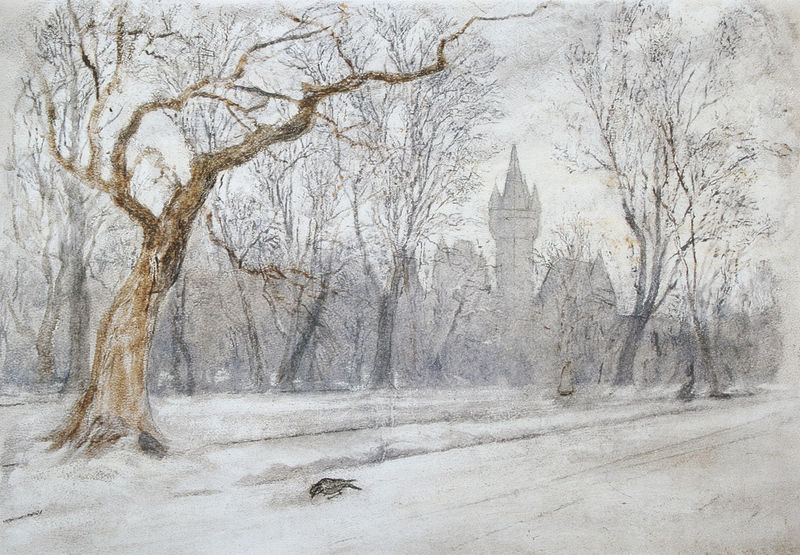
Titel: Winterlandschaft
Künstler: Clara von Rappard
Institution: Privatbesitz
Schlagwörter: baum, blau, himmel, laub, mann, schatten, vogel, weiß, wolken, aquarell, baumstämme, bäume, impressionismus, kirchturm, landschaft, ocker, stadt, äste, braun, frau, grau, hintergrund, kreide, licht, schwarz, skizze, strasse, zeichnung, dach, eis, gebäude, haus, park, schloss, schnee, weg, wiese, mensch, spitze, stein, ast, baumstamm, einsamkeit, häuser, kalt, natur, stamm, wind, zweige, einsam, kirche, pfad, krone, wald, turm, garten, papier, ansicht, ort, studie, furchen, spuren, fels, leere, dorf, dächer, allee, nebel, kahl, winter, fußgänger, spur, wetter, menschenleer, zinnen, hacken, burg, diesig, kohle, kälte, zweig, festung, amsel, meise, geäst, mittelalter, winterlandschaft, schneeluft, rabe, schemen, trist, kreidezeichnung, krähe, picken, fahrbahn, näume, schwerin, windter, tristheit